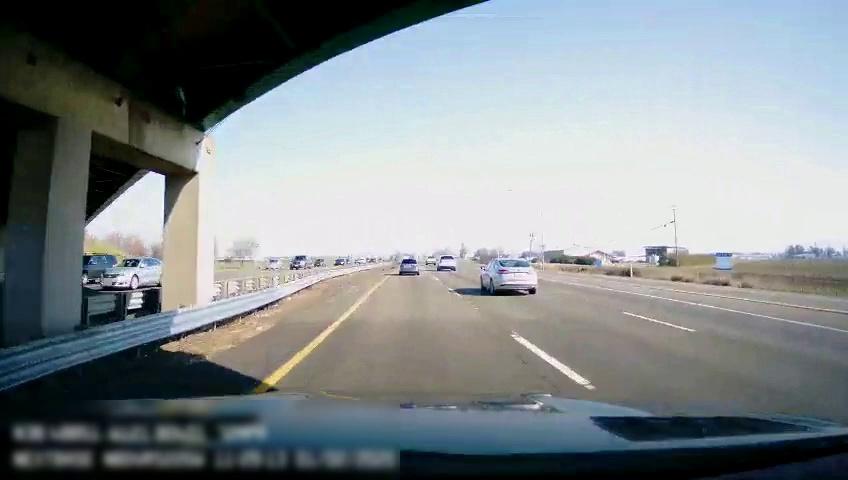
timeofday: Day
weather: Sunny
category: Drivable Space
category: Drivable Space
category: Vehicles | Car
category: Vehicles | Car
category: Vehicles | SUV
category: Vehicles | Car
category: Vehicles | Car
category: Vehicles | Car
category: Vehicles | SUV
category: Vehicles | SUV
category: Vehicles | SUV
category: Vehicles | Truck
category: Lanes | Current Lane
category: Lanes | Current Lane
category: Lanes | Alternate Lane
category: Lanes | Alternate Lane
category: Lanes | Alternate Lane